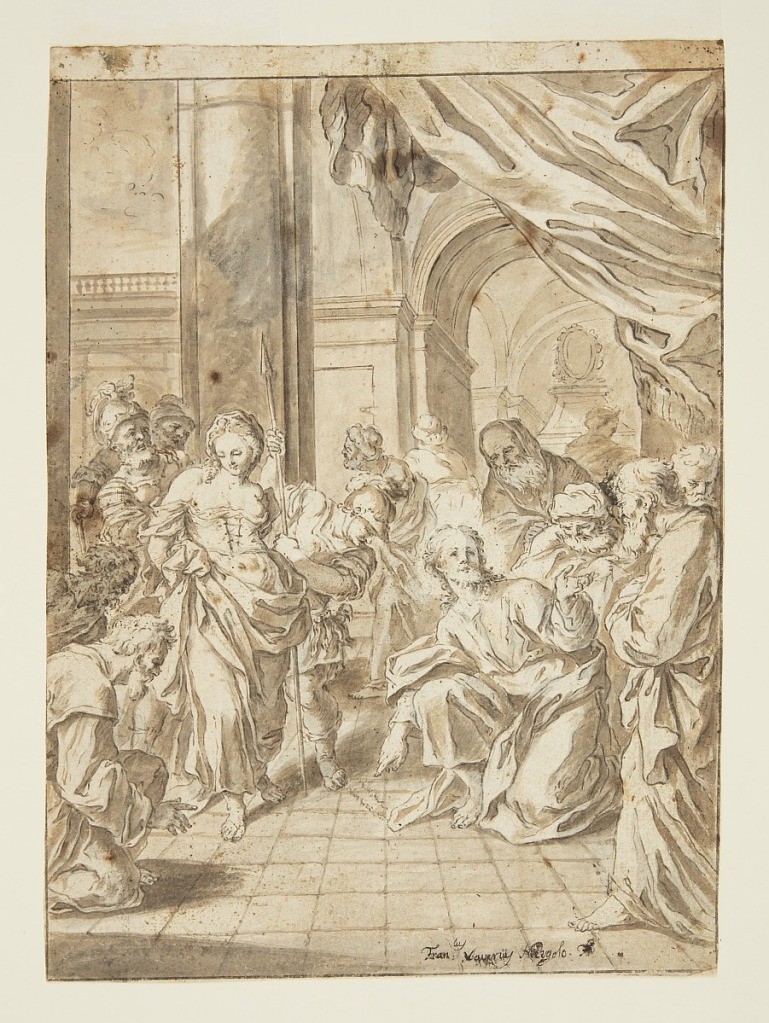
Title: Christ and the Adulterous Woman
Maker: Francesco Saverio Mergolo, Italian, 1746–1786
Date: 1750–60
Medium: Brush and gray wash, pen and brown ink, graphite on paper
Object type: Drawing
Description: The woman, soldiers, and two disciples at left, Christ with others at right.  He points at the words He has written.  The woman rather undisturbed.